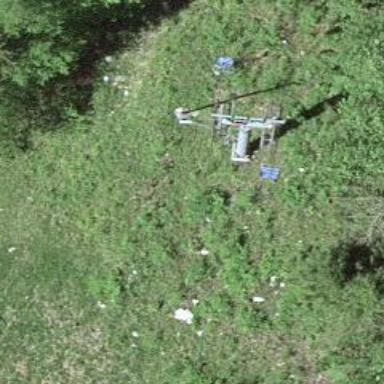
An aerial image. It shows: Pylon for aerialway.